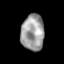
Tissue: skin
Cell type: Epithelial cells
Senescence score: 0.8828
Nuclear area (px): 817
Mean DAPI intensity: 156.956